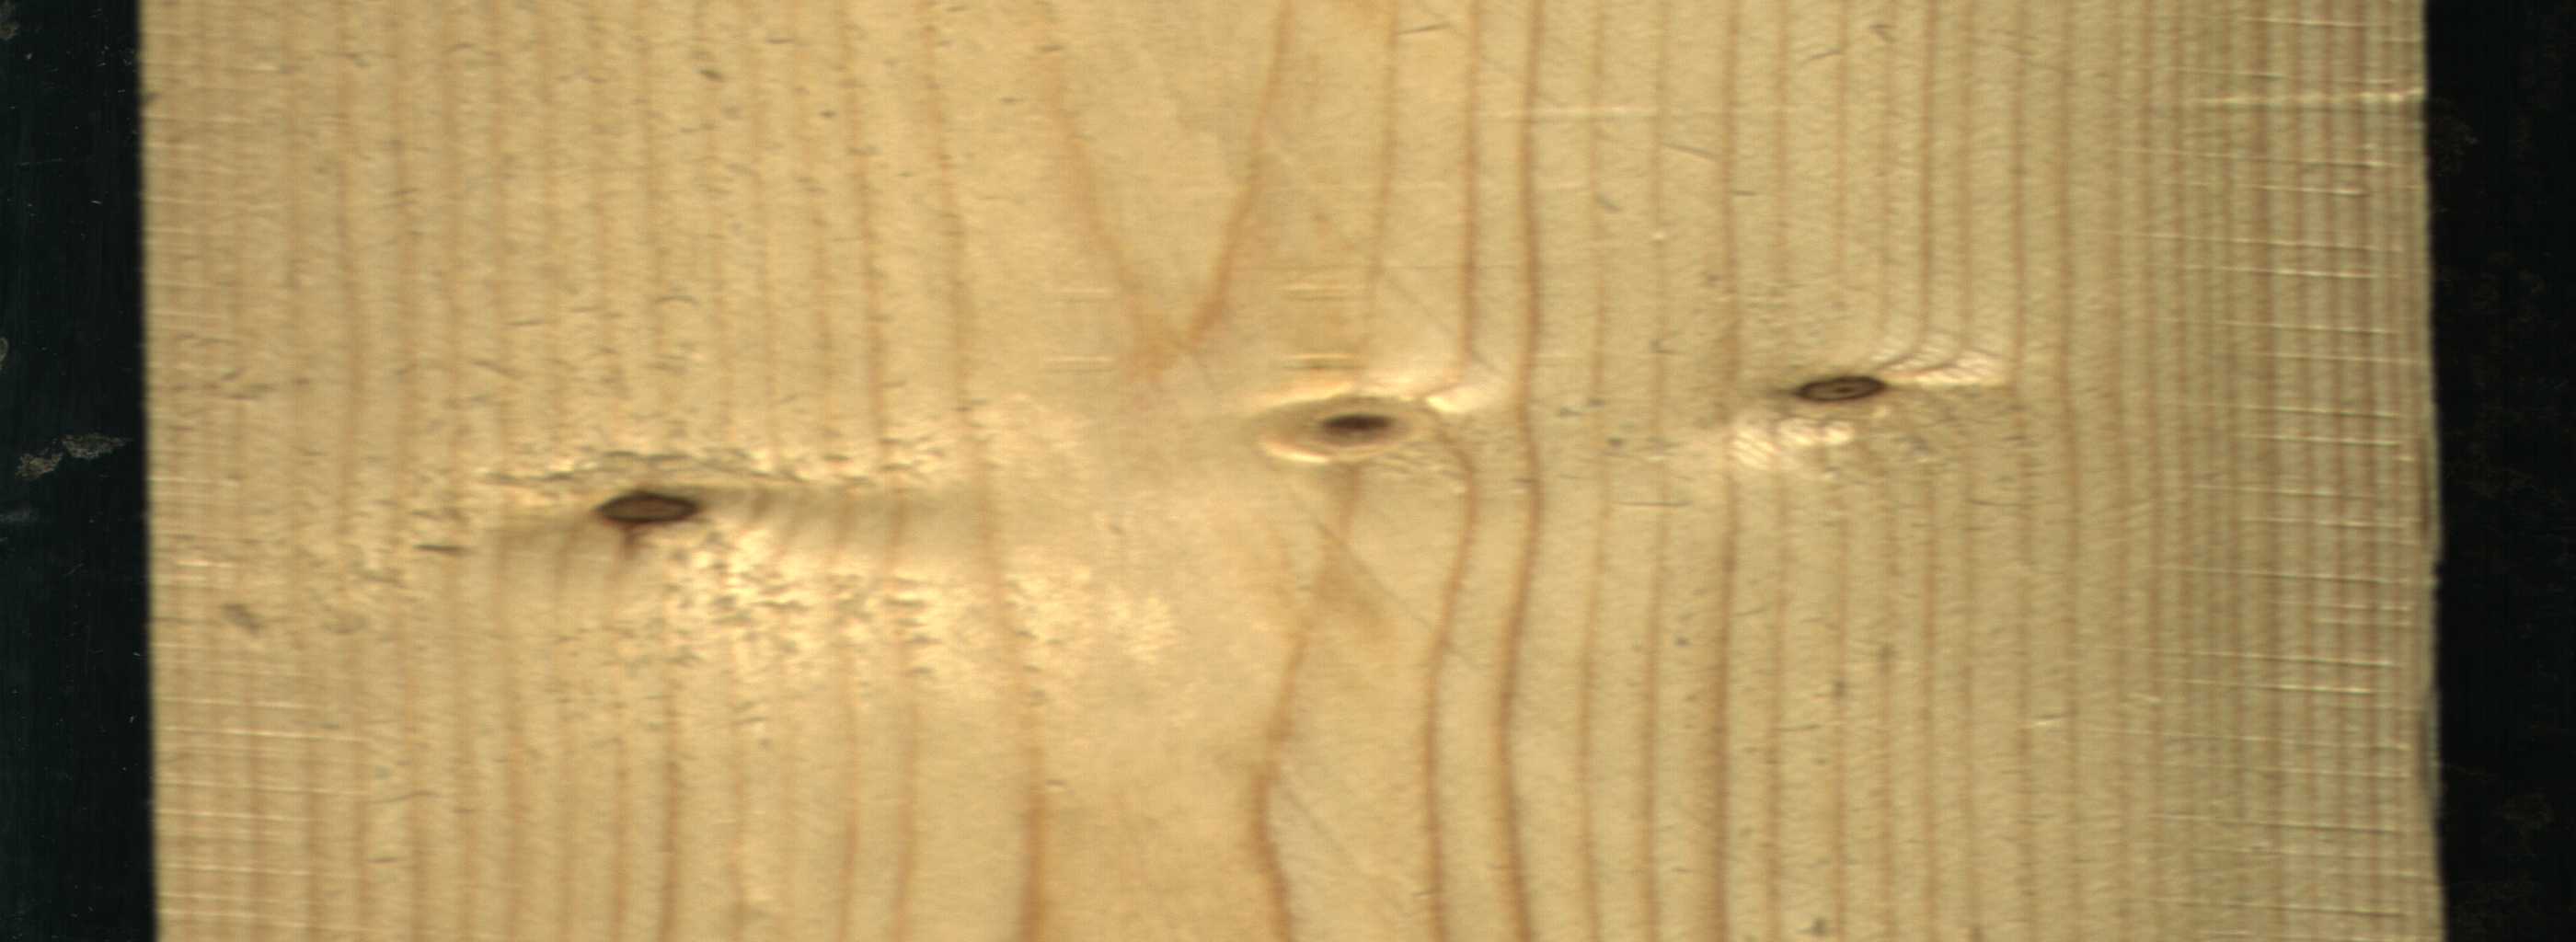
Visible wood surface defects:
Dead_Knot
Dead_Knot
Live_Knot